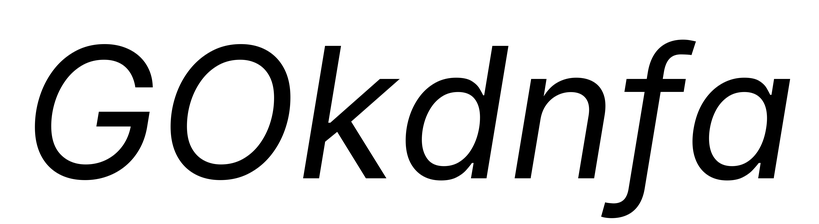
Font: Inter-Italic_Italic